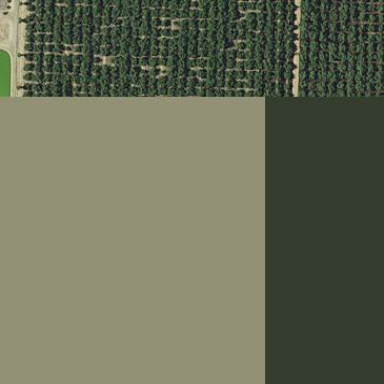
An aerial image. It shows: Orchard.